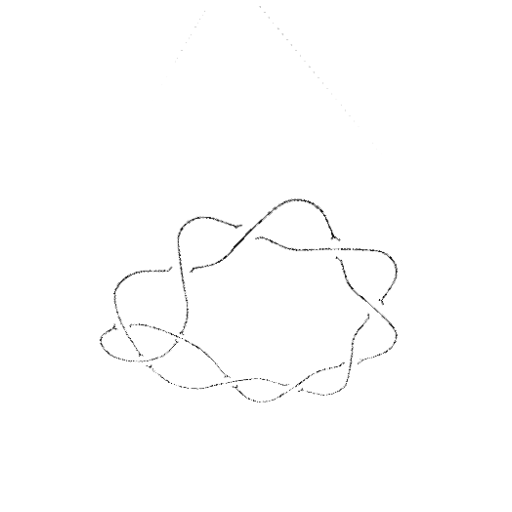
Crossing number: 10